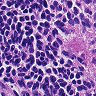
Metastatic tissue present: no